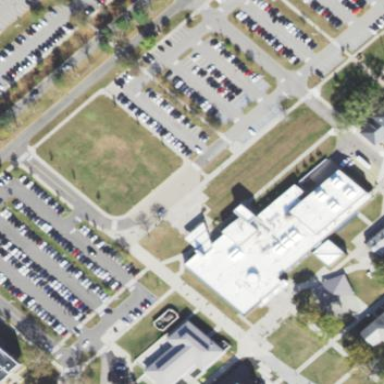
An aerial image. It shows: College building with flat roof.